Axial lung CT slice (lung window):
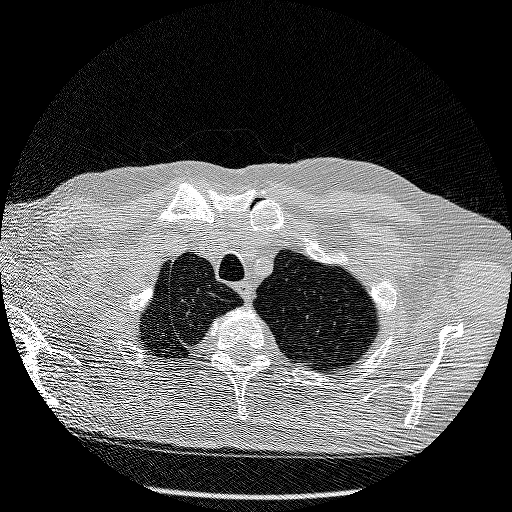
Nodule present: no